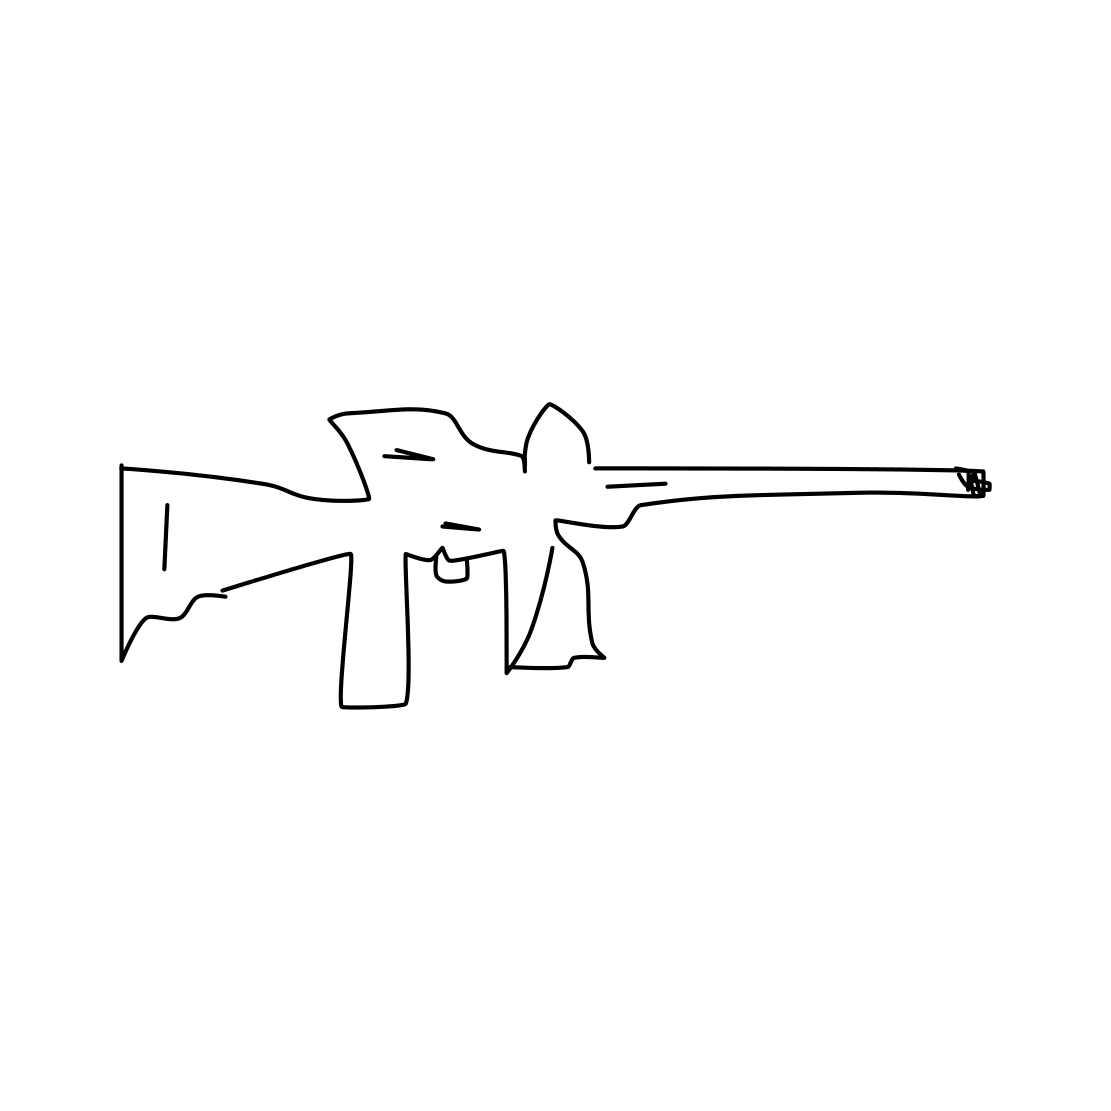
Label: rifle